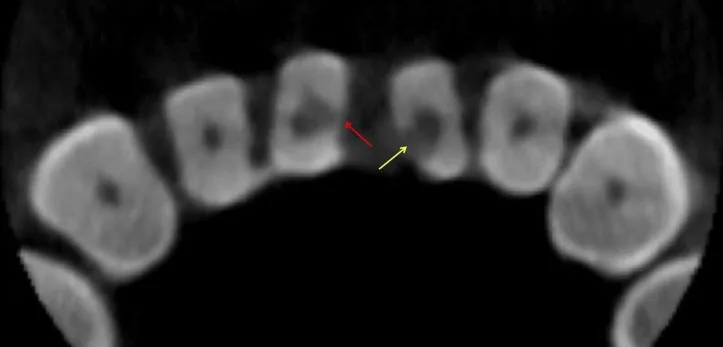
The preoperative cross-sectional cone-beam computed tomography image at the cementoenamel junction level reveals that the mesial aspects of the pulp chamber walls of teeth #31 (yellow arrow) and #41 (red arrow) were almost perforated.
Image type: radiology (ct)